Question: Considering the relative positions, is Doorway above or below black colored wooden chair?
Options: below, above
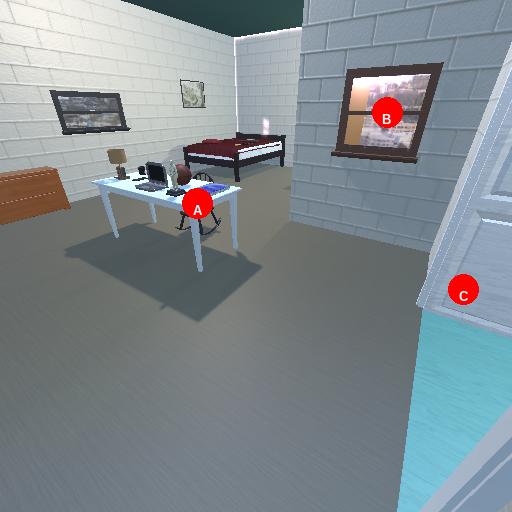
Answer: below